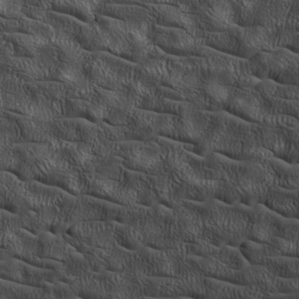
Label: non_frost